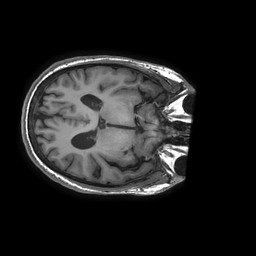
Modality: T1w
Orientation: axial
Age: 31
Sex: male
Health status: healthy
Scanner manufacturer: ge
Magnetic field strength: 3 T
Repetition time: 0.008344 s
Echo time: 0.003112 s